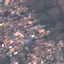
Land use / land cover class: Residential